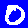
Digit: 0